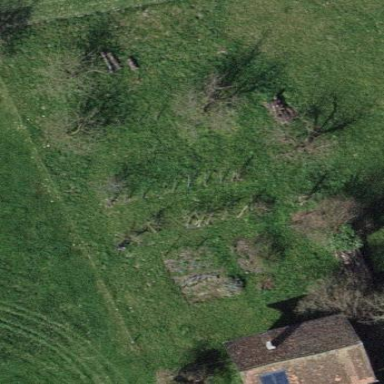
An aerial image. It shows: Orchard.